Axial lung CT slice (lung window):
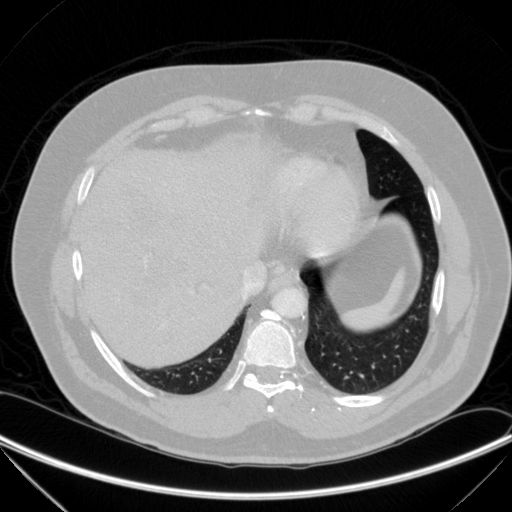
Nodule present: no